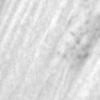
Label: change